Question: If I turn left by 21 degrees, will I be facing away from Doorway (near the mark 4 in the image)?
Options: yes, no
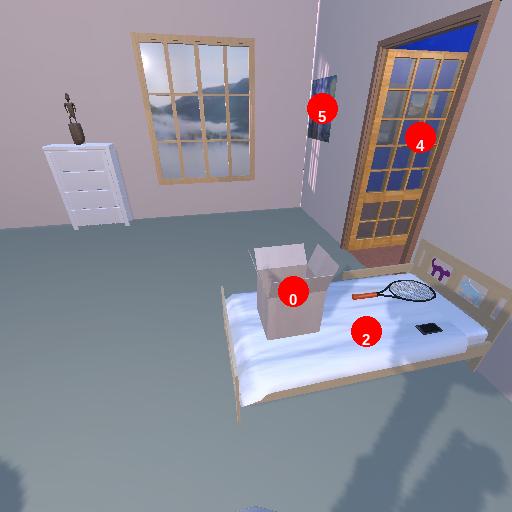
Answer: yes